You are looking at a signal-to-image encoding: consecutive vibration samples arranged as the rows of a grayscale square. What is the most likely bearing condition (normal, inner_race, outer_race, ball)?
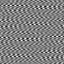
Answer: outer_race